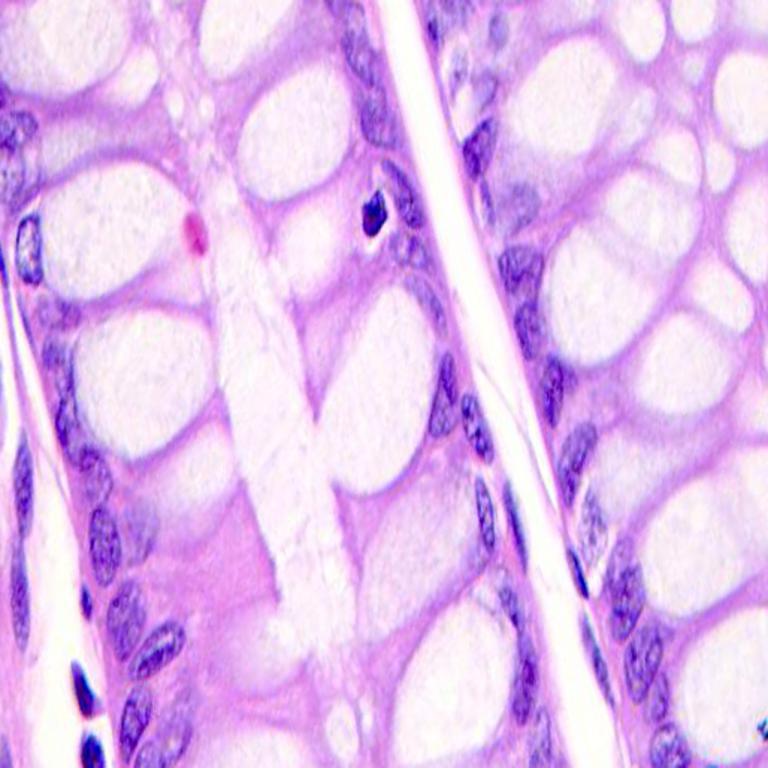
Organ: colon
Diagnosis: benign